Question: The error with my textures, that are used for my HUD. I tried to change textures, but the result is same. They were imported from ordinary png images. What could go wrong?
> Texture Crosshair has source art in an invalid format.
Packaging log image:

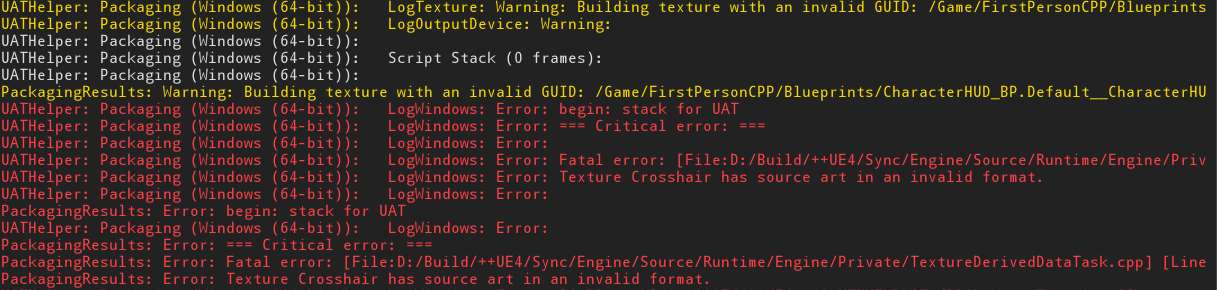
Answer: When I make HUD from C++ I've created from , when I change them to without 2D all works.